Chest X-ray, PA view. Patient: 52 years old, sex M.
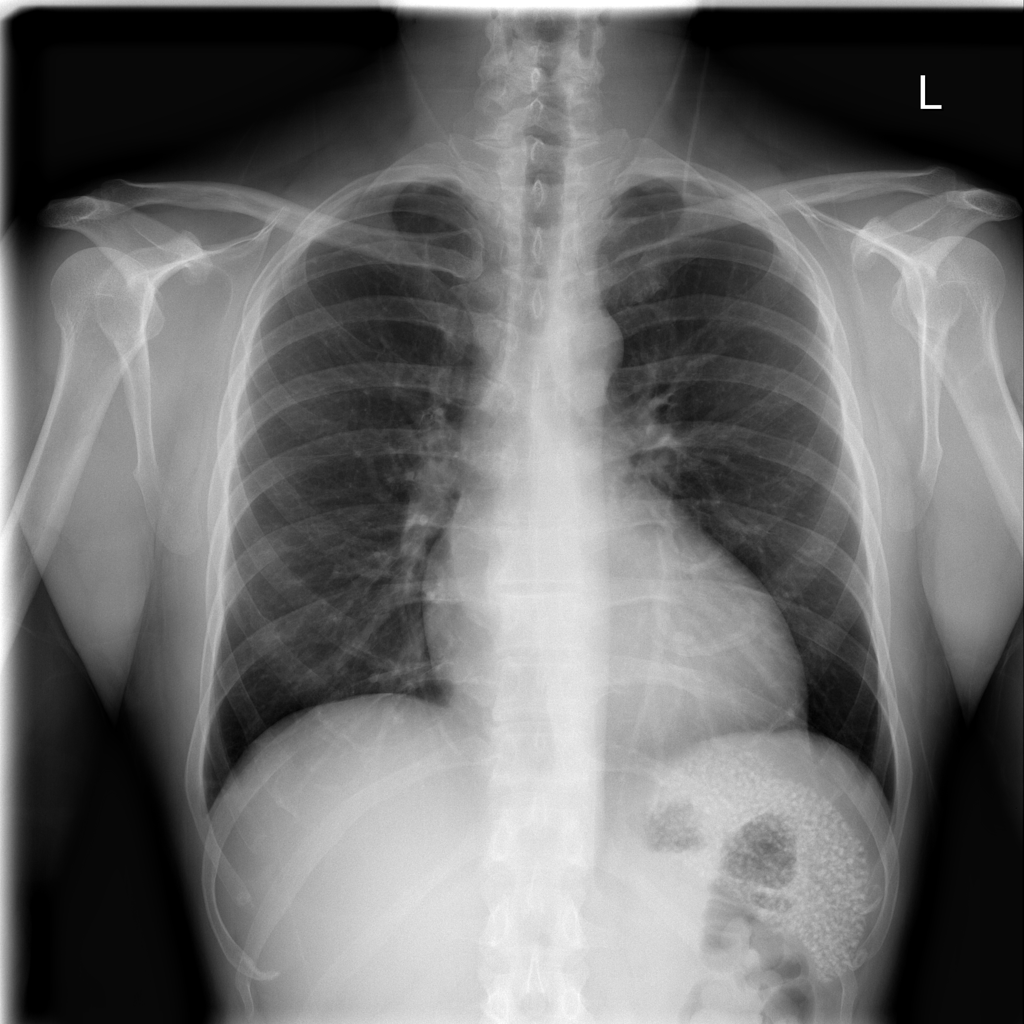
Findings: No Finding